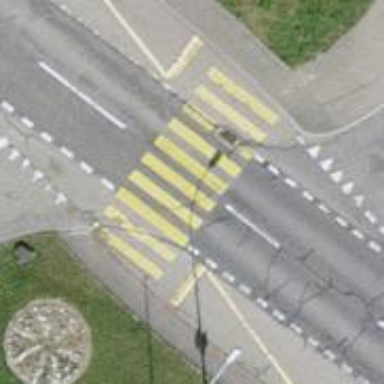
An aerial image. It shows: Uncontrolled zebra crossing with notable zebra markings.